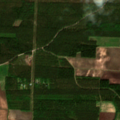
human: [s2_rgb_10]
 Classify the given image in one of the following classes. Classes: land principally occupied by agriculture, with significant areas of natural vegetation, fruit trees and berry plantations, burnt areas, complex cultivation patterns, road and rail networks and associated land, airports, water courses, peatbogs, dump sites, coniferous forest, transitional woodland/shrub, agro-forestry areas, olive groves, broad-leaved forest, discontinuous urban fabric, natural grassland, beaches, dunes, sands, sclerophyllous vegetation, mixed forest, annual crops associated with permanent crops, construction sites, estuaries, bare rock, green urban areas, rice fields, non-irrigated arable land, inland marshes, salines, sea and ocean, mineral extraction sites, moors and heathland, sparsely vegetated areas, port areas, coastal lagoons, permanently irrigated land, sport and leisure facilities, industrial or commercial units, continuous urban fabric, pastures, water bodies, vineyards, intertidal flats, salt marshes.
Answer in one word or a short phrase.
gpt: non-irrigated arable land, coniferous forest, mixed forest